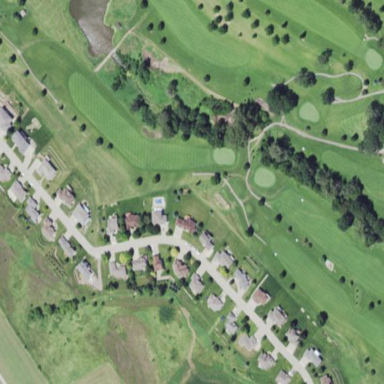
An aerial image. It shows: Golf course surrounded by greenery.